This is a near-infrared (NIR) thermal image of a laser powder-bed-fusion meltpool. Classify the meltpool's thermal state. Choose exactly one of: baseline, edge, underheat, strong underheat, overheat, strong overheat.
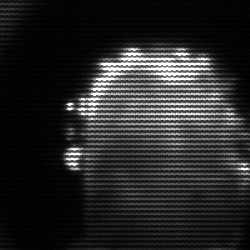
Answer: baseline